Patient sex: F
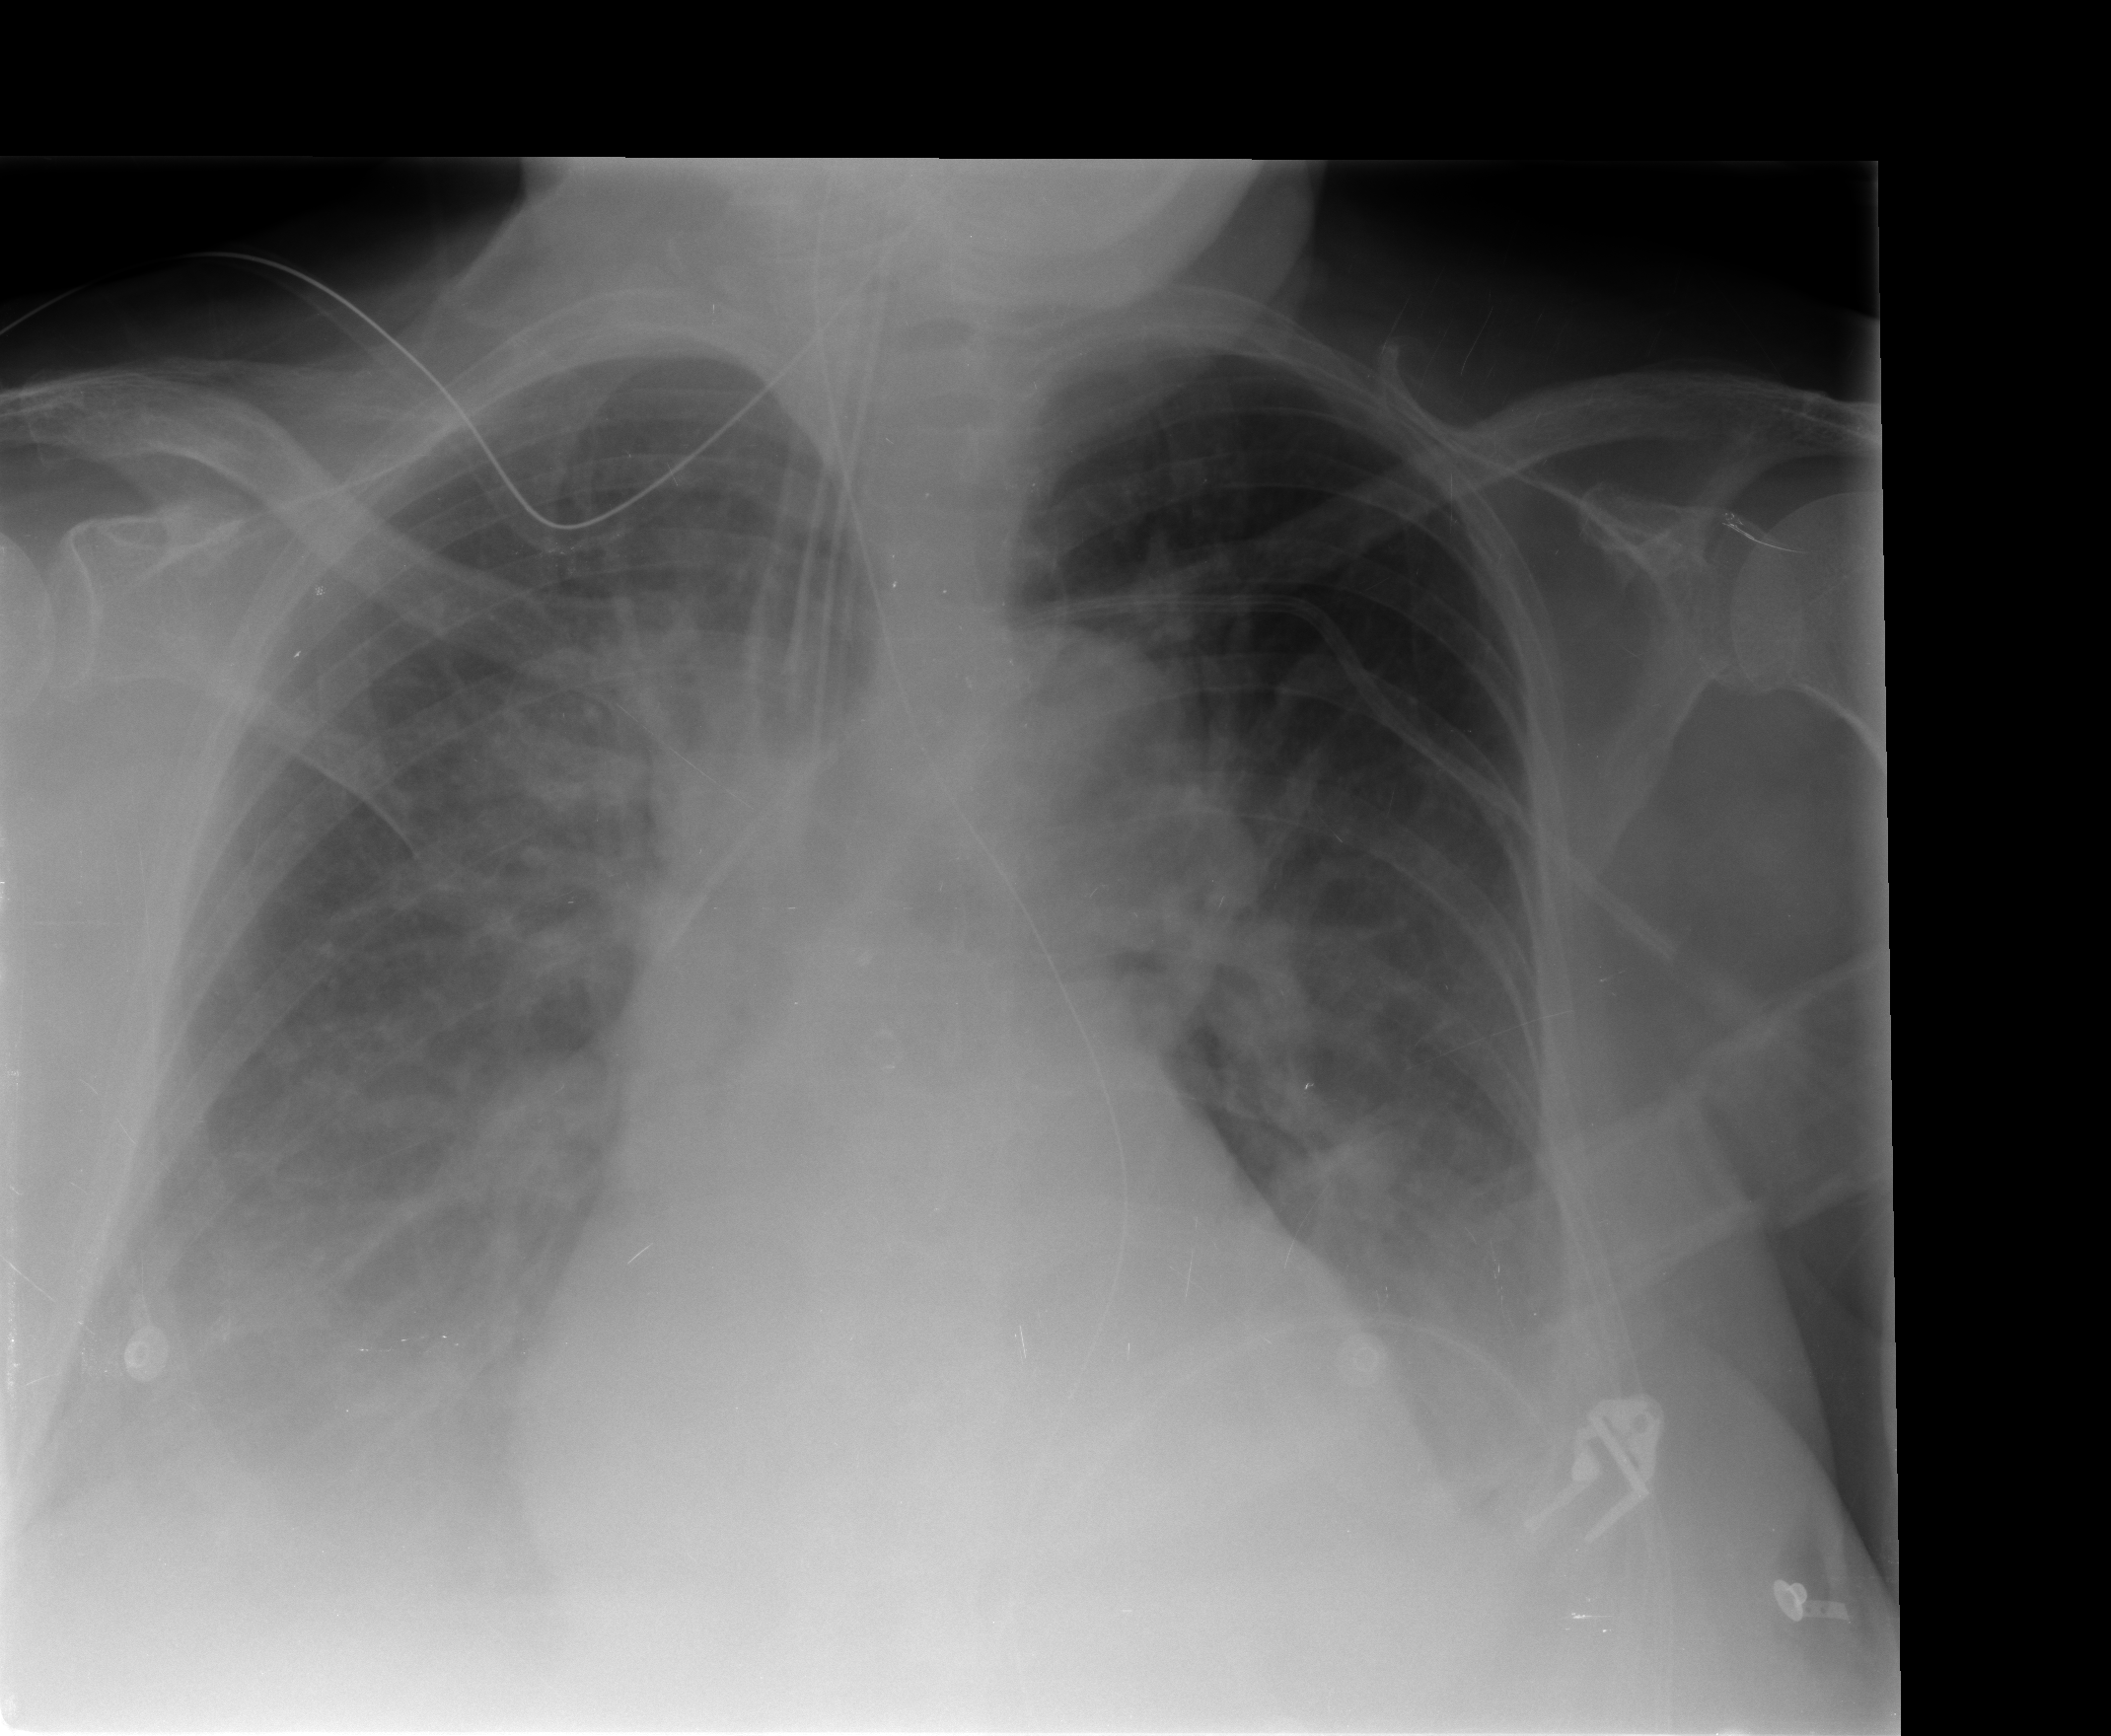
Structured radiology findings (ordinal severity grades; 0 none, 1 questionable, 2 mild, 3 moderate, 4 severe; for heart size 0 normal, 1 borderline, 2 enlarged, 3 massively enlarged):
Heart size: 1
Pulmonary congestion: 2
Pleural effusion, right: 2
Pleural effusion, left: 2
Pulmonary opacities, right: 1
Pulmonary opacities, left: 1
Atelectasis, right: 2
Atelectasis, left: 2